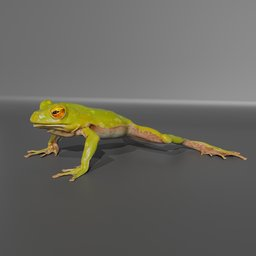
Label: animals